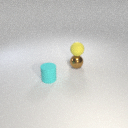
small yellow rubber sphere above small brown metal sphere